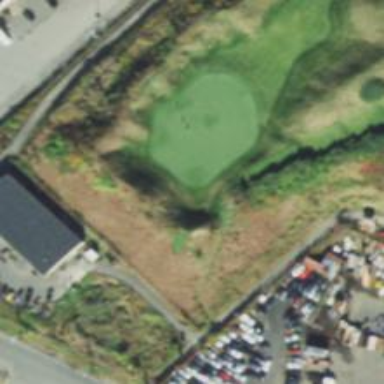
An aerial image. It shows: View of golf hole.